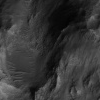
Atmospheric dust classification: not_dusty